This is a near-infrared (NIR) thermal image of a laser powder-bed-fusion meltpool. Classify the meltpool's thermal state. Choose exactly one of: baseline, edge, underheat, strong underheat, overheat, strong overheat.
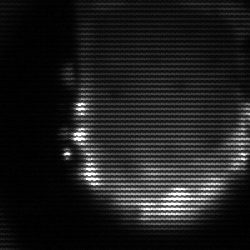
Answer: baseline